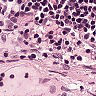
Metastatic tissue present: no